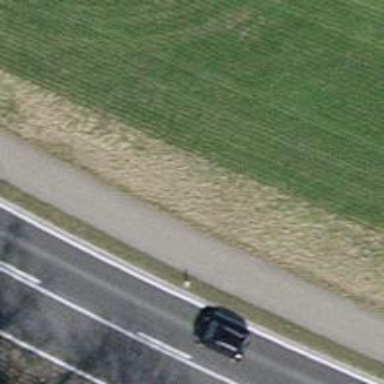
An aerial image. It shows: Cycleway.